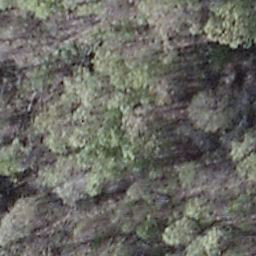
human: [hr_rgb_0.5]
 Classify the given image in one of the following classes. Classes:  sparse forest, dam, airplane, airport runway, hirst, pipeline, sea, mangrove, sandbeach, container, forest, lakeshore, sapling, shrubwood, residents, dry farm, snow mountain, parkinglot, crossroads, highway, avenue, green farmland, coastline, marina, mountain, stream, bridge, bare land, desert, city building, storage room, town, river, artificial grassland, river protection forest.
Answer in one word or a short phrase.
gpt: shrubwood